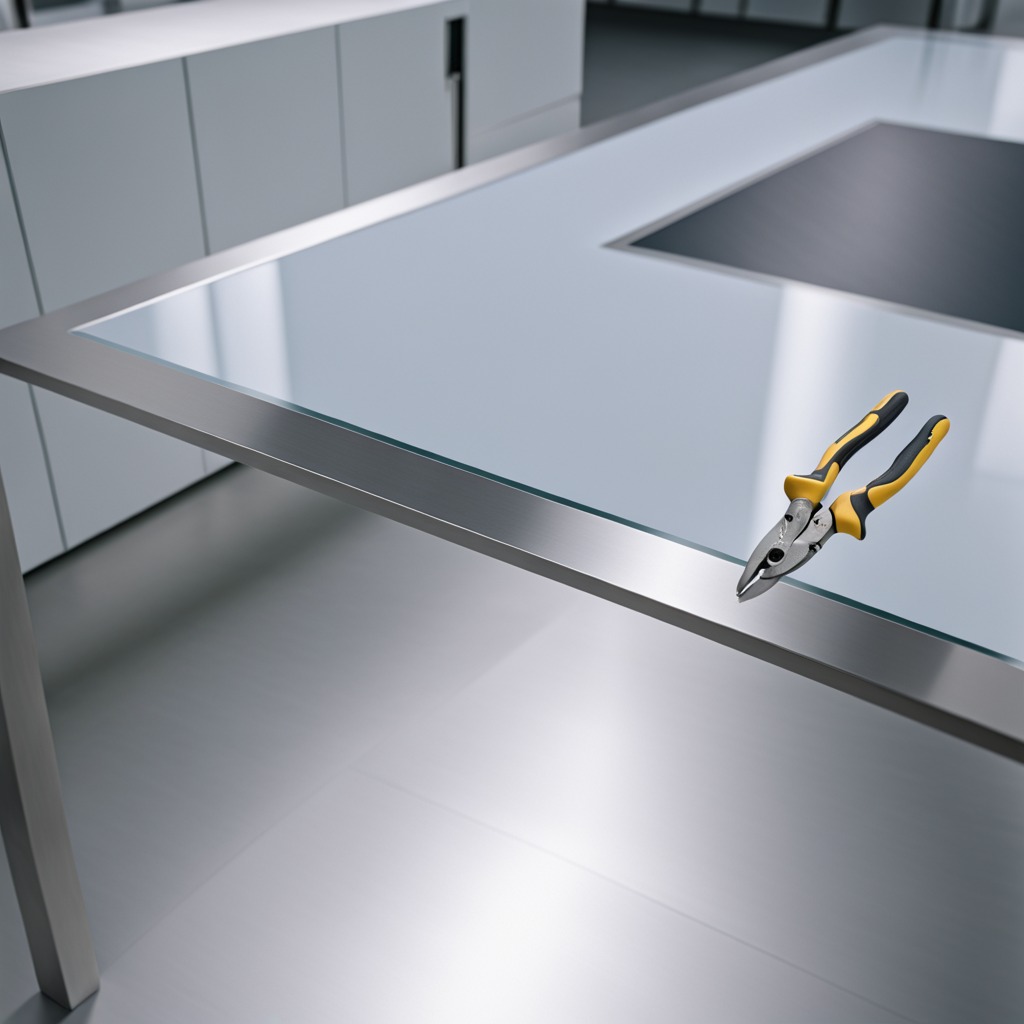
A plier lies on the stainless steel table in a high-end prototyping lab.